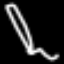
Label: pencil